Question: I recently wrote some code for a pop-up sign in and sign up. But I am having trouble as I want to hide overflow-y when someone is signing up using my pop-up.

'''
#Login {
background: rgba(102, 102, 102, 0.5);
width: 100%;
height: 100%;
position: absolute;
top: 0;
left: 0;
bottom: 0;
right: 0;
display: none;
}
#okno1 {
width: 400px;
height: 200px;
text-align: center;
padding: 15px;
border: 2px solid #3A5156;
color: Black;
font-family: Ubuntu;
position: absolute;
top: 0;
right: 0;
bottom: 0;
left: 0;
margin: auto;
background: #fff;
font-size: 22px;
}
#Login:target {
display: block;
}
'''
'''
<div id="Login">
<div id="okno1">
Vkhod<br>
<a href="#" class="close1"><img src="Krest.png" id="Krestik1"></a>
</div>
</div>
'''
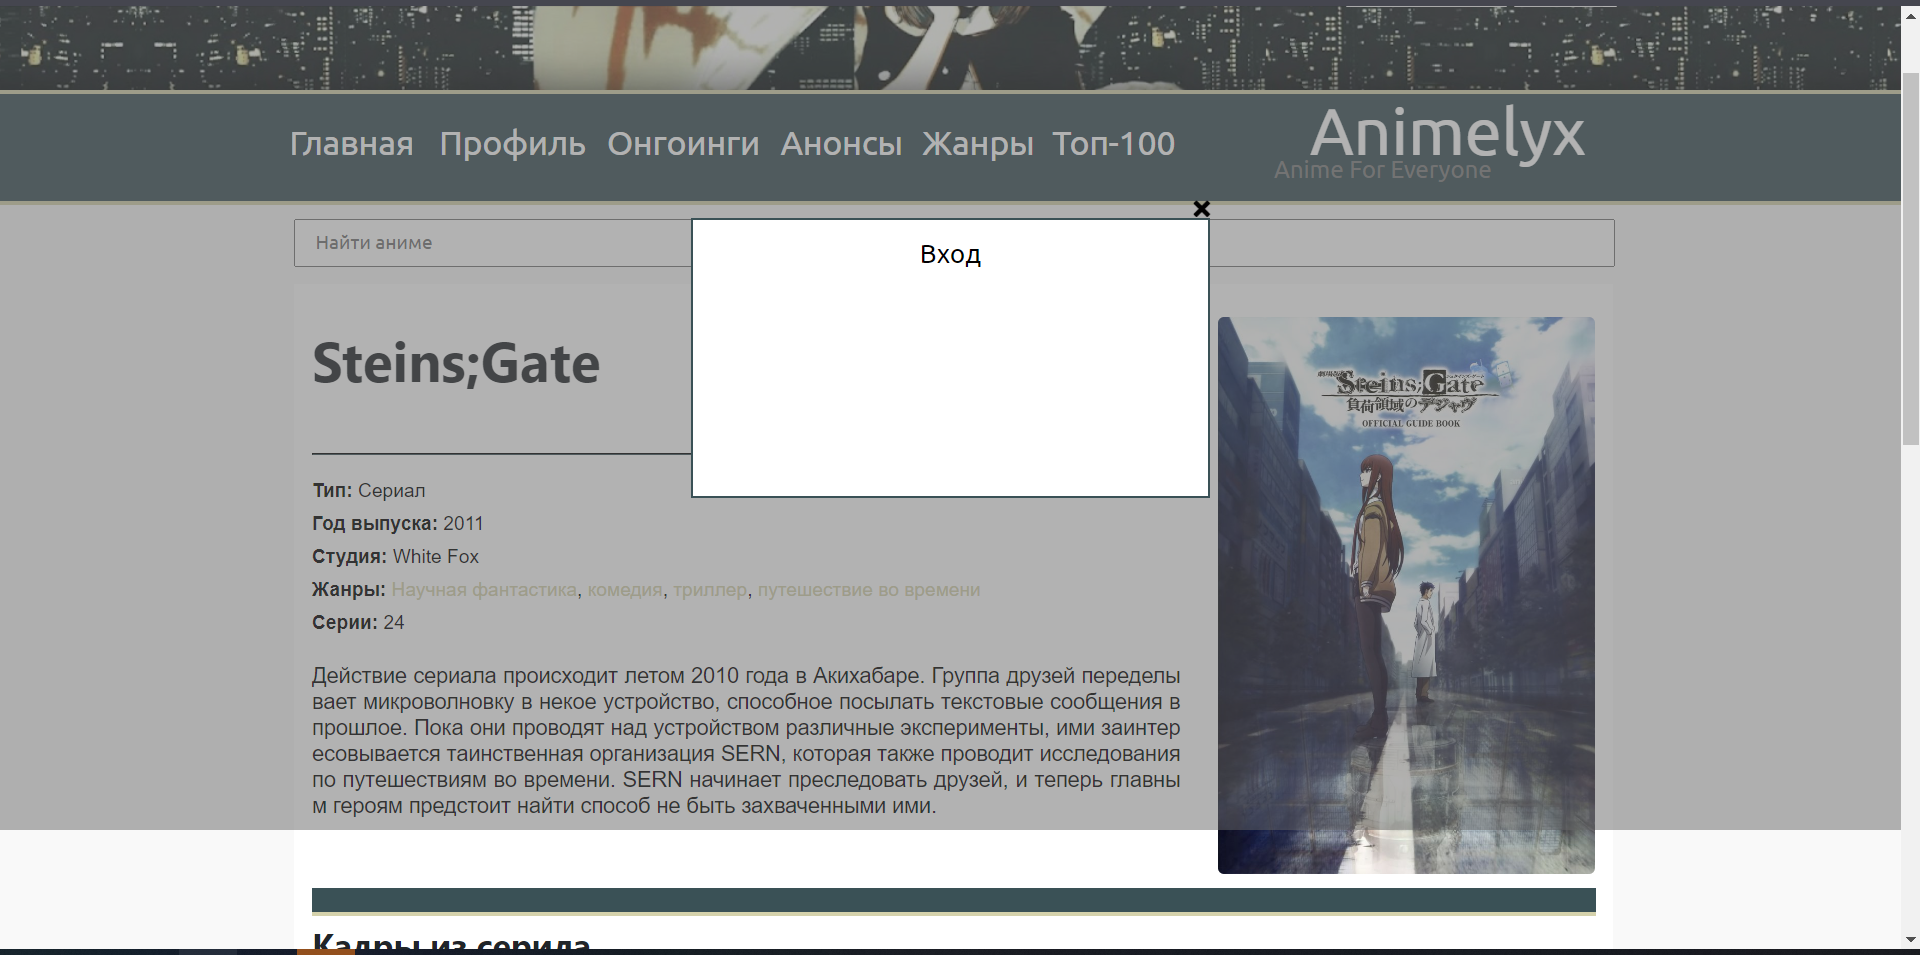
Answer: Try using <URL>:
'''
:root,
html,
body {
overflow-y: hidden;
}
'''